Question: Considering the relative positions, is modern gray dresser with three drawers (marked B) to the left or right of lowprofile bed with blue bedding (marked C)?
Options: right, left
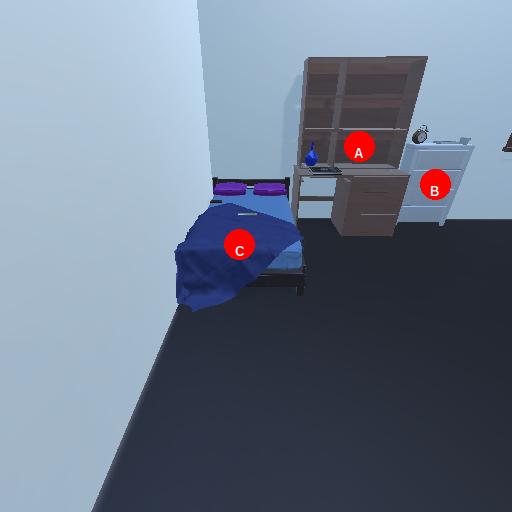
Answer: right